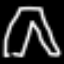
Label: pants